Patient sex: M
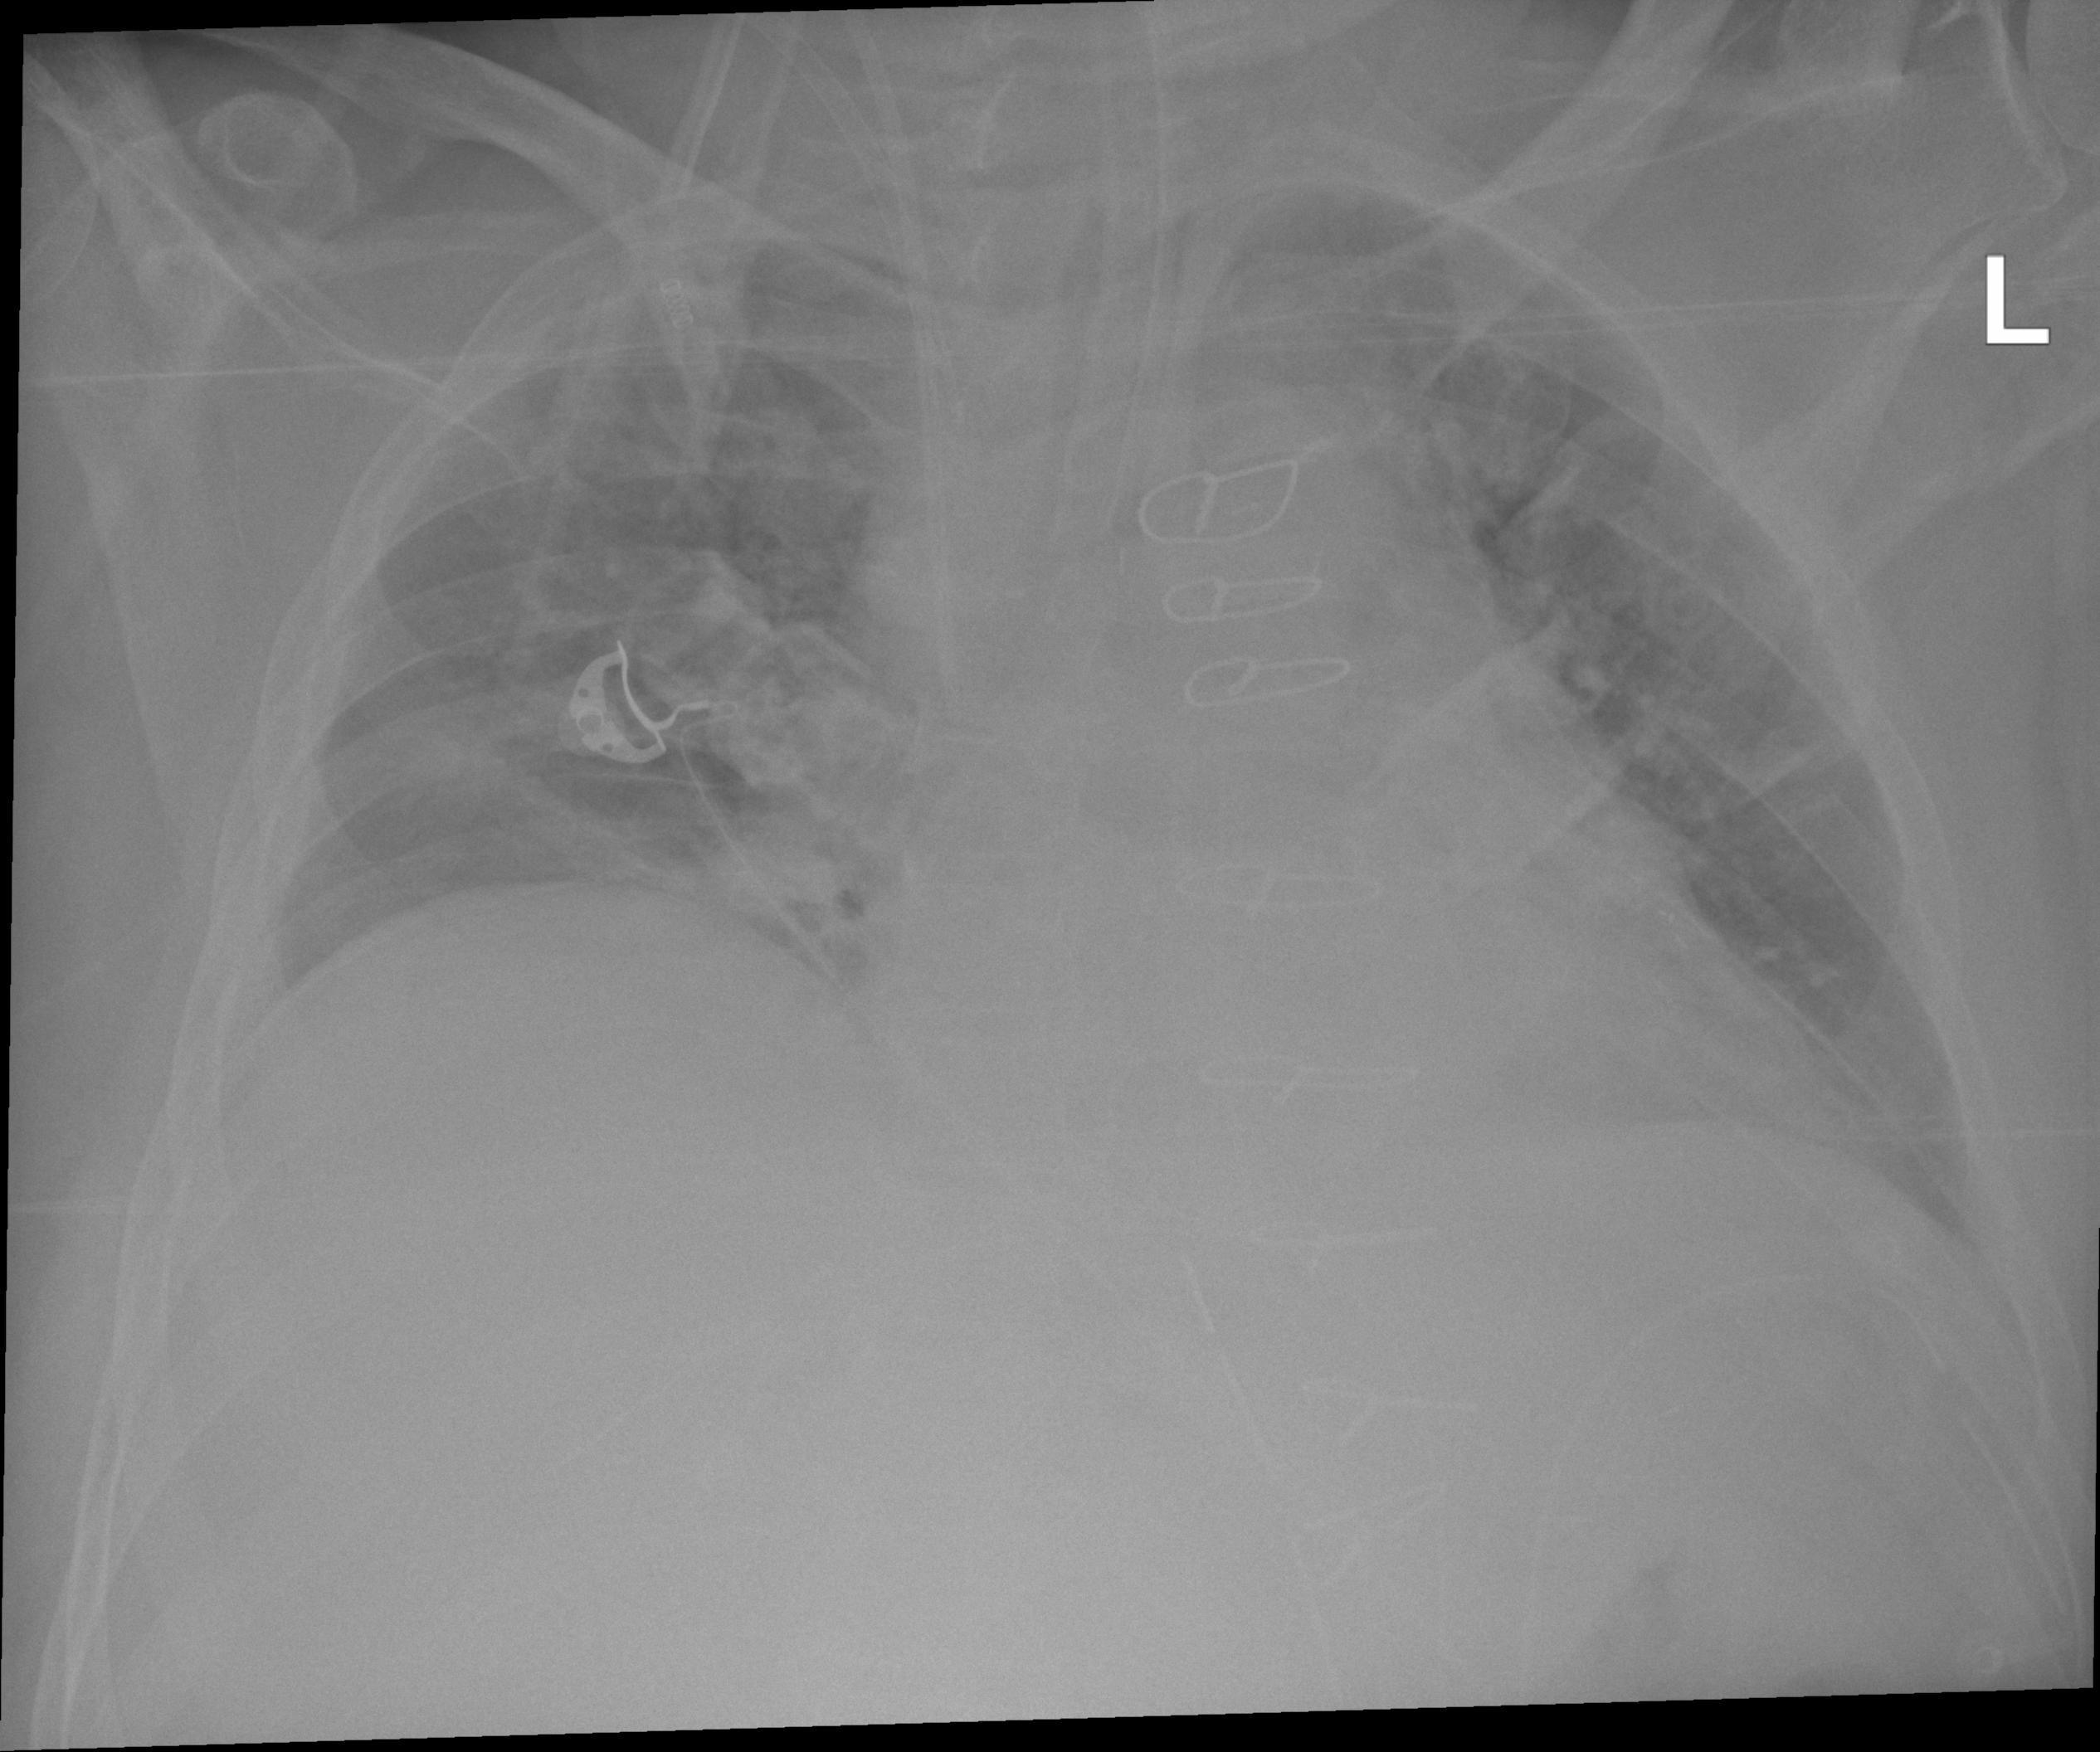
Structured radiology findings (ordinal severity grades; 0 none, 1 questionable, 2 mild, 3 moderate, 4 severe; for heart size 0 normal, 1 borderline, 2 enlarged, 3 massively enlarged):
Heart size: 2
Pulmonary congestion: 2
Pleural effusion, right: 0
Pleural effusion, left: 0
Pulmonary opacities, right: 0
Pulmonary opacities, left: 0
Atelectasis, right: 2
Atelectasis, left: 2